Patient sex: M
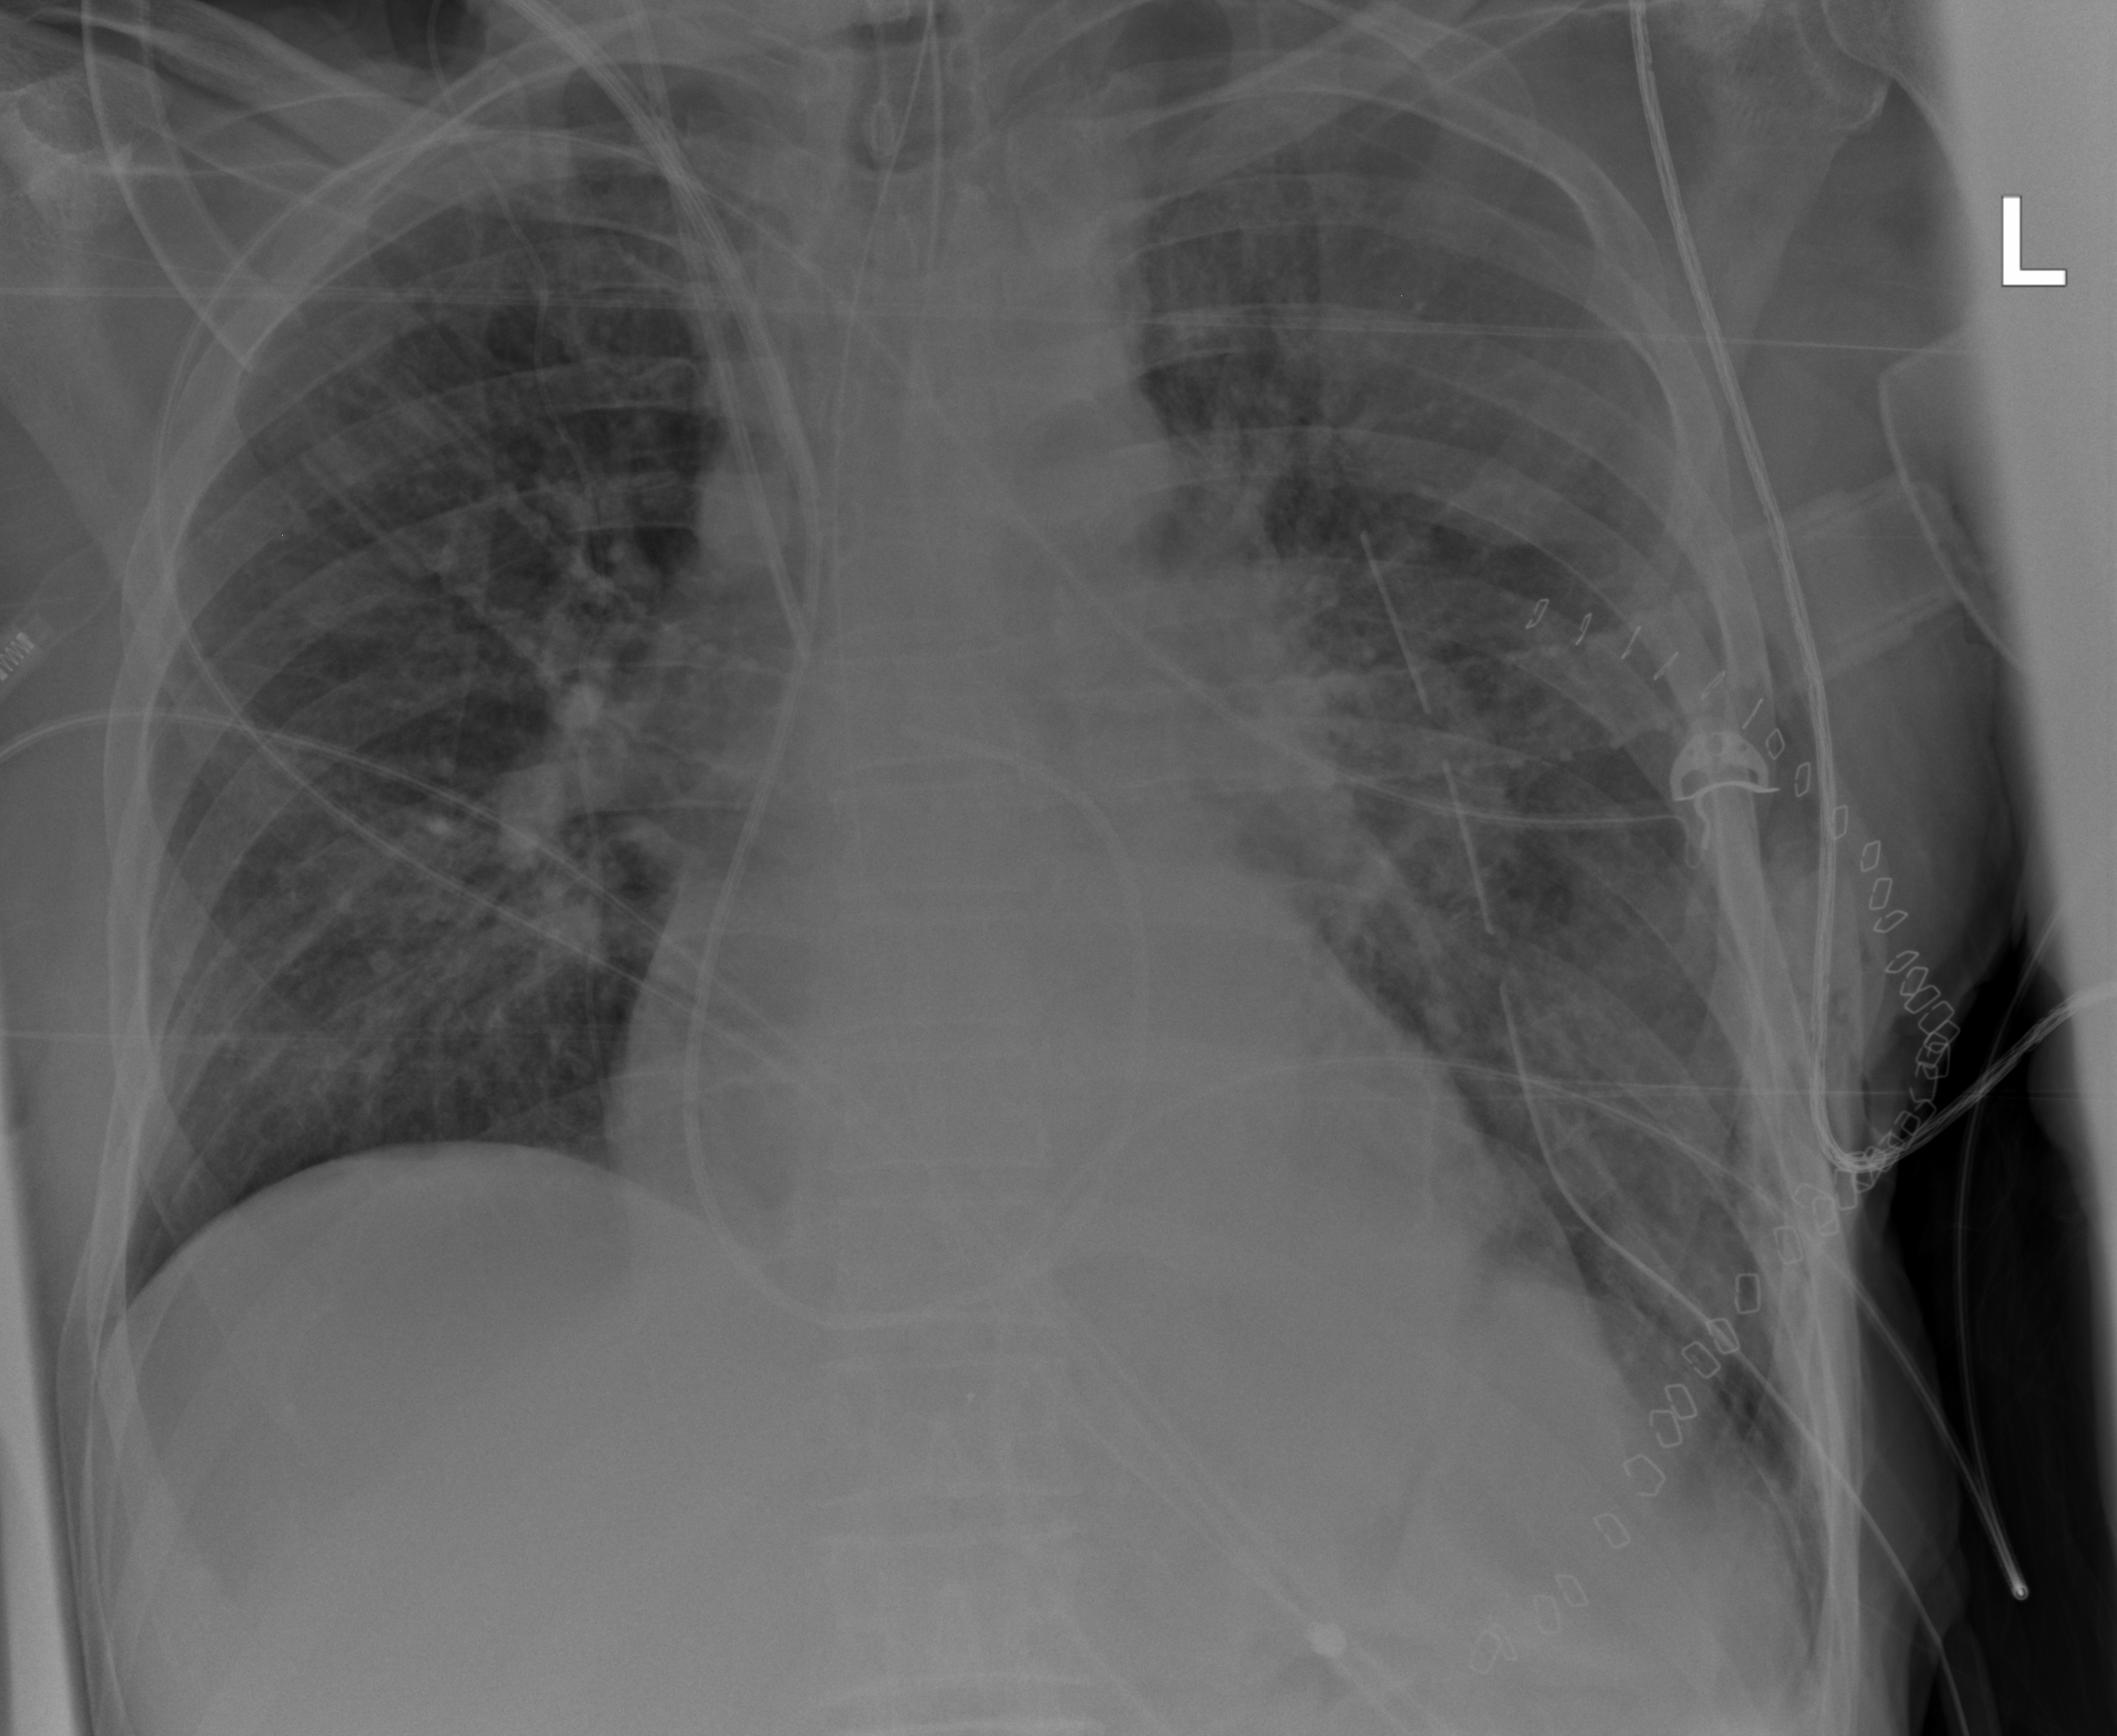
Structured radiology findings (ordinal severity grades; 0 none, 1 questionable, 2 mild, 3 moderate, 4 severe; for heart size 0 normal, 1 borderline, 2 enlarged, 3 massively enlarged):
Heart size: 0
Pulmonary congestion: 2
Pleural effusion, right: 0
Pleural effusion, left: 2
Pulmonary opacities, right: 2
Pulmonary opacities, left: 2
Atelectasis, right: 0
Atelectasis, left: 2